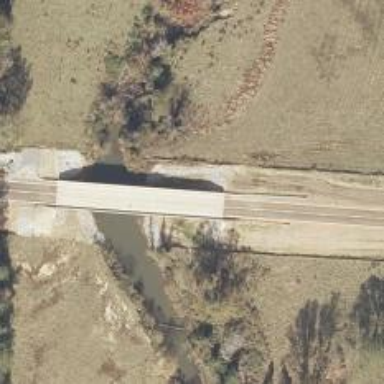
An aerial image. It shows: Tertiary road on bridge with asphalt surface.